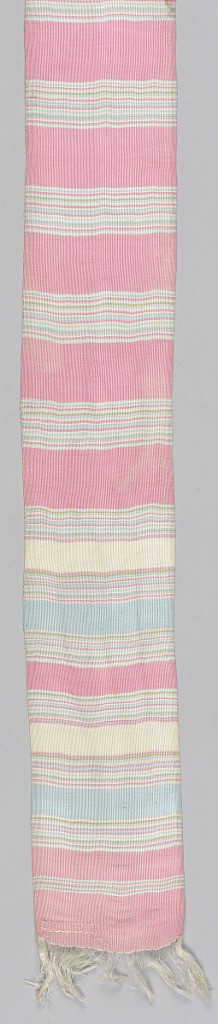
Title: Sash
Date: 1883
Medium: silk Technique: plain weave
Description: Narrow sash or belt of vertically ribbed silk plain cloth. Pink ground with horizontal stripes of blue, yellow and white. Ends have short fringe formed by warp ends.